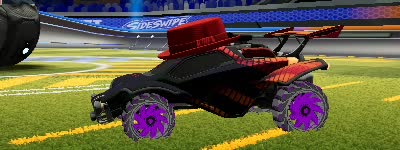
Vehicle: octane